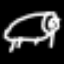
Label: frog